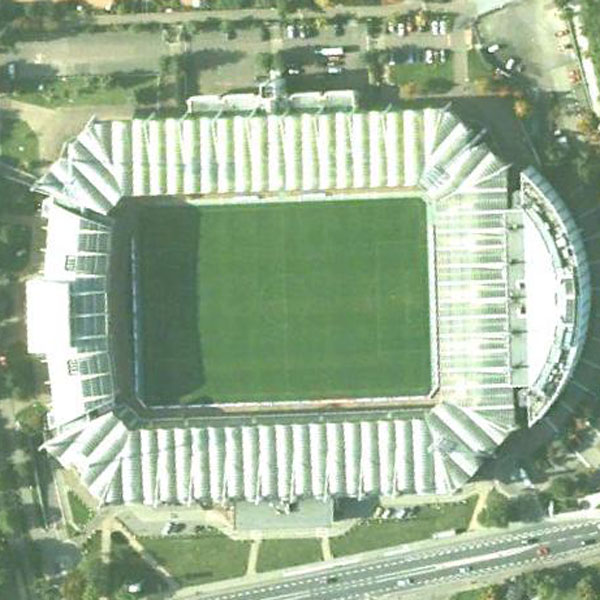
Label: footballField